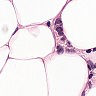
Metastatic tissue present: yes